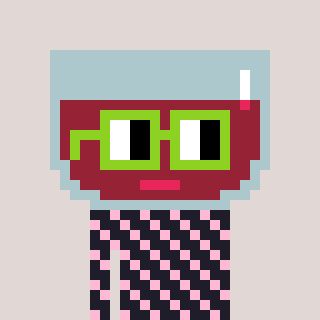
a pixel art character with square light green glasses, a wine-shaped head and a grayscale-colored body on a warm background